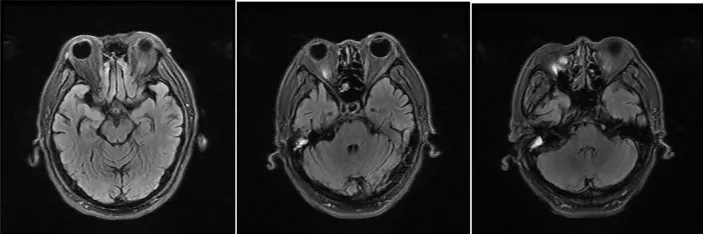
MRI reexamination of the patient after drug withdrawal during his second time in the hospital, T2/fluid-attenuated inversion recovery (FLAIR) showing abnormally high signals around the midbrain aqueduct, around the fourth ventricle, and in the dentate nuclei of the cerebellum bilaterally, which disappeared 9 days after drug withdrawal.
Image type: radiology (mri)